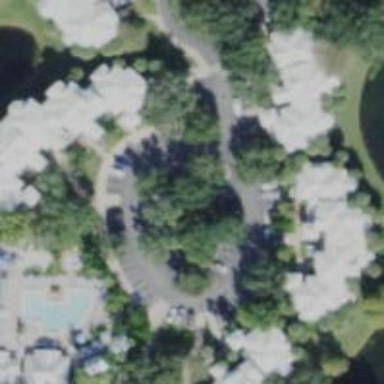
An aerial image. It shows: Hotel building.